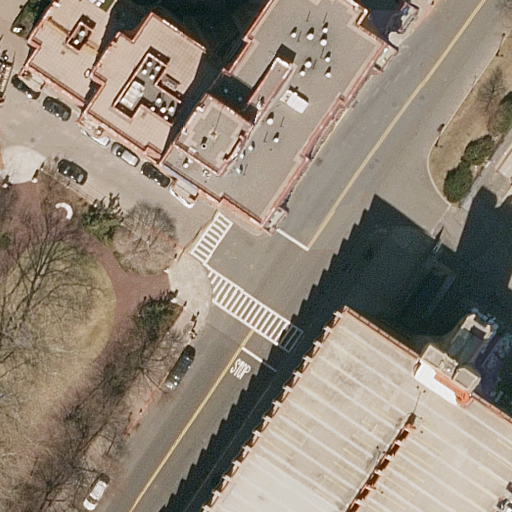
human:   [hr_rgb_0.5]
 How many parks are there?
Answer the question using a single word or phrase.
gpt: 1

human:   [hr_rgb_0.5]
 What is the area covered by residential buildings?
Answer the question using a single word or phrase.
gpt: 3553m2

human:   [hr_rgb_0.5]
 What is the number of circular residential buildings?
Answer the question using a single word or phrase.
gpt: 0

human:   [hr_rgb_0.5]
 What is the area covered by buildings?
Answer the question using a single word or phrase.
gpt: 3553m2

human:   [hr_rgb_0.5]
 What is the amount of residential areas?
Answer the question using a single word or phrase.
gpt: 1

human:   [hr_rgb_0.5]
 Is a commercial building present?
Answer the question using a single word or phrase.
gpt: no

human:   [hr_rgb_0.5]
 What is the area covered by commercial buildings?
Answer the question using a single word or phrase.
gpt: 0m2

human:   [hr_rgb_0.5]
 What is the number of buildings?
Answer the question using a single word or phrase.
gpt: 2

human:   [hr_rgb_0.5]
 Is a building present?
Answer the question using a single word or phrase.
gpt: yes

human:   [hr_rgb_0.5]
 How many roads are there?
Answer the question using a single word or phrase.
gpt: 4

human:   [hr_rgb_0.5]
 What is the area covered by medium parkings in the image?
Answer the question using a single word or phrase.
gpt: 0m2

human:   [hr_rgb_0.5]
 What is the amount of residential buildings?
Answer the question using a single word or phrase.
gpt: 2

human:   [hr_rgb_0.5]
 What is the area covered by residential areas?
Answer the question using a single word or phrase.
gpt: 6655m2

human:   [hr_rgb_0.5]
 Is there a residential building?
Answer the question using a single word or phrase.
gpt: yes

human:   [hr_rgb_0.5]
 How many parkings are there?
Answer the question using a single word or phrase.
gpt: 1

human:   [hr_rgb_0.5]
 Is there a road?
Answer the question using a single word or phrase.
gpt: yes

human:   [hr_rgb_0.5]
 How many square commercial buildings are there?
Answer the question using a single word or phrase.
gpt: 0

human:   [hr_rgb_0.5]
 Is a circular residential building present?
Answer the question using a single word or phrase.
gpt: no

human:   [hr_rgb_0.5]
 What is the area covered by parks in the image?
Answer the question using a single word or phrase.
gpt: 1451m2

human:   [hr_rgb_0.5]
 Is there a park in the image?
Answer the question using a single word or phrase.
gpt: yes

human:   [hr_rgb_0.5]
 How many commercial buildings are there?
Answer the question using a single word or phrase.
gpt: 0

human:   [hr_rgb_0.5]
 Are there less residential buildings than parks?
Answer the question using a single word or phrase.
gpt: no

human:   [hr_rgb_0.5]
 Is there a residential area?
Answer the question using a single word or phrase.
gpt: yes

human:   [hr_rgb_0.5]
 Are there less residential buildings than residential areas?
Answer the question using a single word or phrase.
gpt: no

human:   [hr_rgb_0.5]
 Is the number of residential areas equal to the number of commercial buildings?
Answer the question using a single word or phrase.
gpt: no

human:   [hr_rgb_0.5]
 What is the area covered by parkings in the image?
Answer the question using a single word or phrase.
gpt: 1669m2

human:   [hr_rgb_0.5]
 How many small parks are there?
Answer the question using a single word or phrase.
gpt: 0

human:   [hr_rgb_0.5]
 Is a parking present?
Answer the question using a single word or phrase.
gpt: yes

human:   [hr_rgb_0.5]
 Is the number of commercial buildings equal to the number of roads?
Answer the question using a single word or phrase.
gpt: no

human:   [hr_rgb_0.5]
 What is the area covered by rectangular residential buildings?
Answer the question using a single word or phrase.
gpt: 0m2

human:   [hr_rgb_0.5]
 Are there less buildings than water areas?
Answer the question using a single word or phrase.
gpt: no

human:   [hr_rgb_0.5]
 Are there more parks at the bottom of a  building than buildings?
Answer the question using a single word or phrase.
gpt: no

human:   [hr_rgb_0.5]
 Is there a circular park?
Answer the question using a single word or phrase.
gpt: no

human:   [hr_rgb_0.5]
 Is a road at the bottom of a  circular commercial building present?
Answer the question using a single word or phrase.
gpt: no

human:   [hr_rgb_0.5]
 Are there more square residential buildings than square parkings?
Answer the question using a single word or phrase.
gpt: no

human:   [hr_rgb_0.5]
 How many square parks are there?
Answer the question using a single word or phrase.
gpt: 0

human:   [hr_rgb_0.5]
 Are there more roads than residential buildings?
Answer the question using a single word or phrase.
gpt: yes

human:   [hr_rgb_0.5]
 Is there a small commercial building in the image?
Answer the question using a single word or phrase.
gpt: no

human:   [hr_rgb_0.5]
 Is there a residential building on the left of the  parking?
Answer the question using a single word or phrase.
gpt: no

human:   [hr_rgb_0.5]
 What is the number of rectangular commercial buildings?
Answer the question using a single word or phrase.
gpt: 0

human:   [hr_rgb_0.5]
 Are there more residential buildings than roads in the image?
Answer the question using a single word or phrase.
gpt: no

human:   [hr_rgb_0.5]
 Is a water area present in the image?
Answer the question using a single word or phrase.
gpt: no

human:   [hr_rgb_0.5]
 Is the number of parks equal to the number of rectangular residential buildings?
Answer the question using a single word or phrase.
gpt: no

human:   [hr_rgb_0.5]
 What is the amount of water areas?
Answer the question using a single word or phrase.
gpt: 0

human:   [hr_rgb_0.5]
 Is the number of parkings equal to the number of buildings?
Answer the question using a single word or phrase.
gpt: no

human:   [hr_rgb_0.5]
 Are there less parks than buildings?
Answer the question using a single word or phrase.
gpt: yes

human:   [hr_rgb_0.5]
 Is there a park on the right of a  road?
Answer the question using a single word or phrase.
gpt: no

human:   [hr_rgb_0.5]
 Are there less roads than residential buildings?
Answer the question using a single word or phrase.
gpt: no

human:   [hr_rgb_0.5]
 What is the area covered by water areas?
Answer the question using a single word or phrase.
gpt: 0m2

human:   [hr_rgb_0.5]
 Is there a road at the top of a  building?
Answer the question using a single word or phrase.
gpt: yes

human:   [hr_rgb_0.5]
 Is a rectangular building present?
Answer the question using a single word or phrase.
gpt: no

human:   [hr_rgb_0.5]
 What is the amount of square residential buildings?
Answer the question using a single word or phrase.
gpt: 0

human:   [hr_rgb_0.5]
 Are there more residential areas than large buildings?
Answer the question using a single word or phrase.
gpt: no

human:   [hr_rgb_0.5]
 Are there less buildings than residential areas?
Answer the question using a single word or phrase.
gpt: no

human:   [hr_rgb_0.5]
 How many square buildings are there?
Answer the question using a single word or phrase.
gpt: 0

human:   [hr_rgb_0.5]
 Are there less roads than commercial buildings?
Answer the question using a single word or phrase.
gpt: no

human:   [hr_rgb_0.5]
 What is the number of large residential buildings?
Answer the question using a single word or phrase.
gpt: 2

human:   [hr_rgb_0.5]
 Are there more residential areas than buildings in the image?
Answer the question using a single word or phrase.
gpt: no

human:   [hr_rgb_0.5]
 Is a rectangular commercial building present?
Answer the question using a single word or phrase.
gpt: no

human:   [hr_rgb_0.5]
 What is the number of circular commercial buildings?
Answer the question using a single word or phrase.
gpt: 0

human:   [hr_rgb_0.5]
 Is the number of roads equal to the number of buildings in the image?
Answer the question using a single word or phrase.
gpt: no

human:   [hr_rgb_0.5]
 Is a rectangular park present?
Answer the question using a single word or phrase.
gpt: yes

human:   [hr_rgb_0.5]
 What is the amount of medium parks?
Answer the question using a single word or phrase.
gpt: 0

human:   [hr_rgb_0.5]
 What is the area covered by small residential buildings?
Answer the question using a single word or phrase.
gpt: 0m2